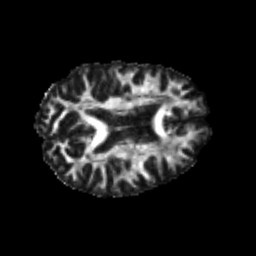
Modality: FA
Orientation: axial
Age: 22
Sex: female
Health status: healthy
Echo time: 0.074 s